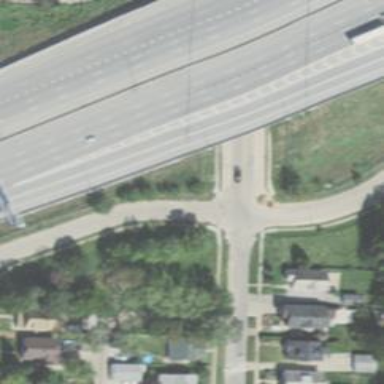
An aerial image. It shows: Tertiary road.